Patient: sex F, age 35
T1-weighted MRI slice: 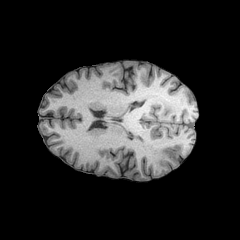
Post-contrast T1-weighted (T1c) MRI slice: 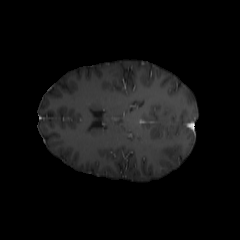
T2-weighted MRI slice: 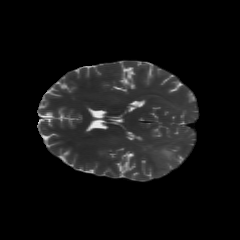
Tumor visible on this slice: yes
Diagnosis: Astrocytoma, IDH-mutant
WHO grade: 2